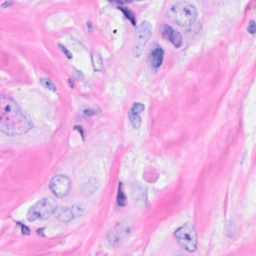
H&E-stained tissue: Breast